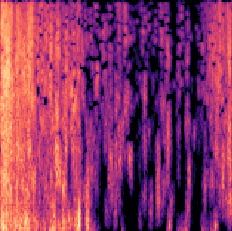
Sound class: Rain